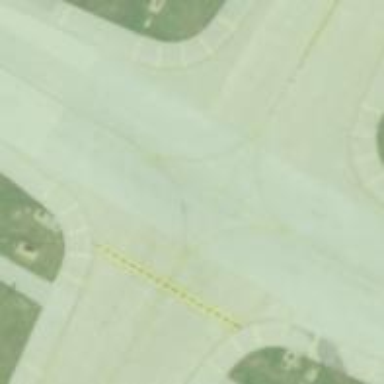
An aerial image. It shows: View of taxiway at the airport.